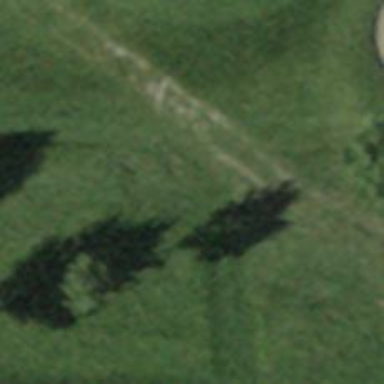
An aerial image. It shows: Path for both road and golf.